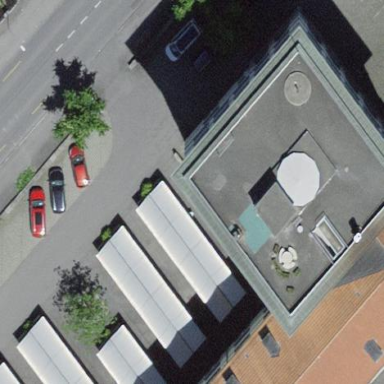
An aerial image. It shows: Bicycle parking area.